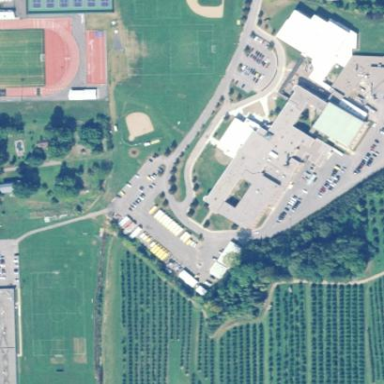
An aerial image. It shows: School.